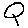
Label: circle